Interaction volume radius: 5 \u00c5
Interaction volume height: 20 \u00c5
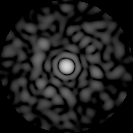
Disorder parameter: 0.7999